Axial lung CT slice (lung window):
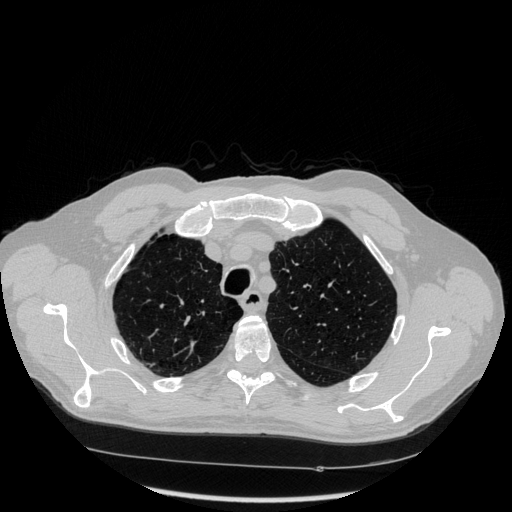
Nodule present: no